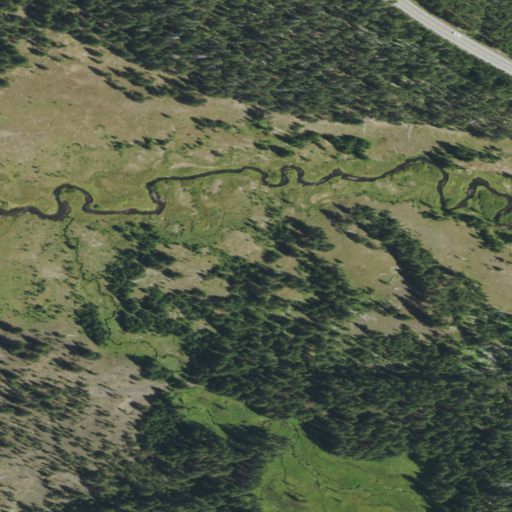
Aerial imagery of plain(s) in Wyoming named Virginia Meadows containing shrub, evergreen forest, herbaceous wetlands, woody wetlands, and open development